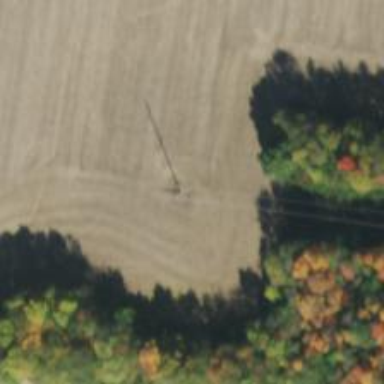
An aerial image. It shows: Power pole.